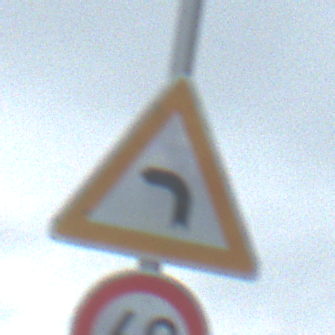
Verkehrszeichen: KurveLinks
Zusatzzeichen unten: Geschwindigkeit60
Umgebung: Outdoor, Suburban
Tageszeit: Midday
Wetter: Overcast
Licht: Natural
Jahreszeit: NotSpecified
Kontrast: LowContrast